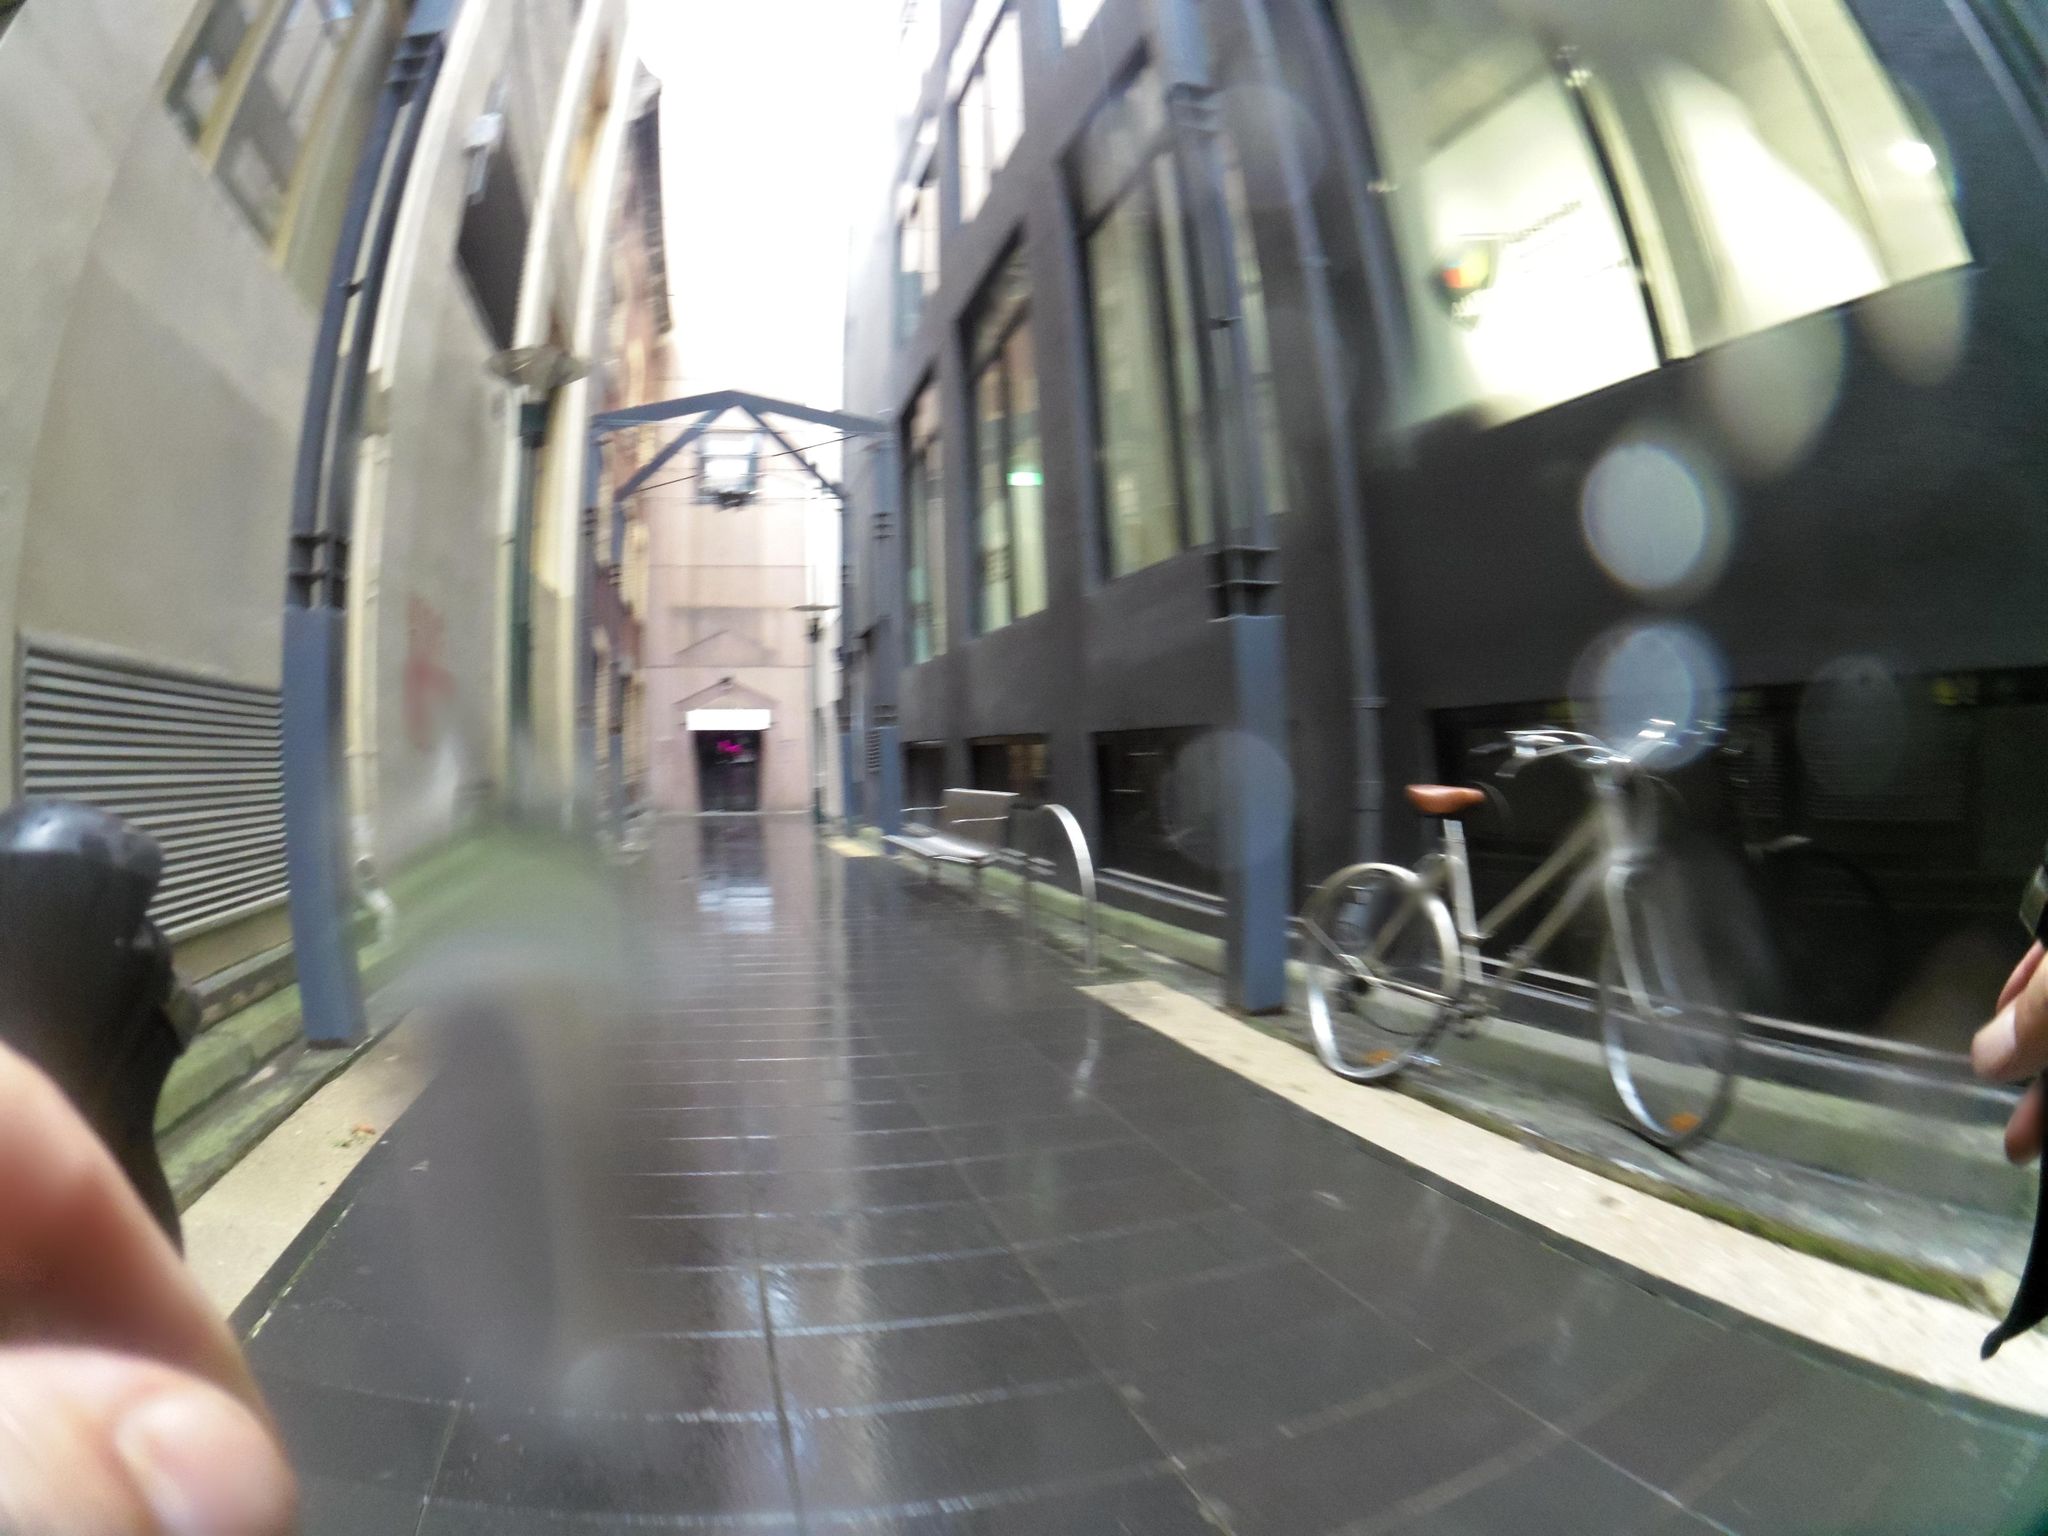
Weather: clear
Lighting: day
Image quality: slightly poor
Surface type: cycling surface
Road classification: footway, corridor, pedestrian
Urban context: urban centre
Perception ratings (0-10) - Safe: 0.72, Lively: 7.86, Beautiful: 7.34, Boring: 5, Depressing: 1.87, Wealthy: 1.43